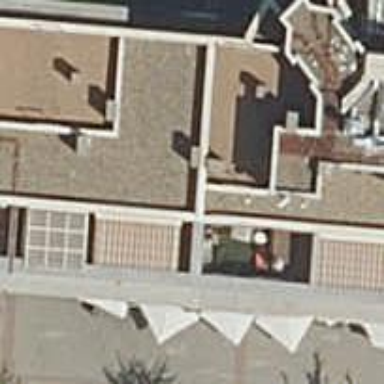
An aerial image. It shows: Restaurant.